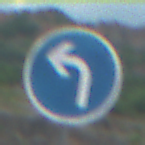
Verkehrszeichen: VorgeschriebeneFahrtrichtungLinks
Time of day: MorningAfternoon
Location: Outdoor (Nature)
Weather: PartlyCloudy
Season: NotSpecified
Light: Natural